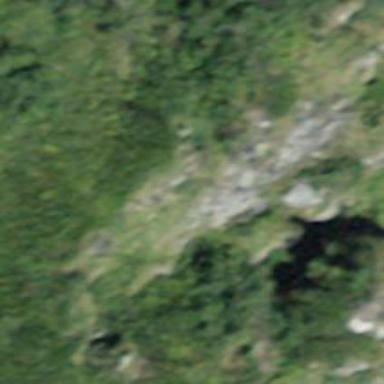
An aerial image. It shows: Cliff in nature.